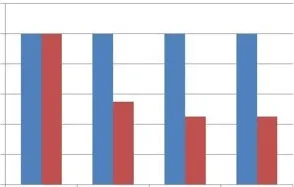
Mutation analysis of patient 1 showed a point mutation of CLCNKB.
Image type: chart (chart)